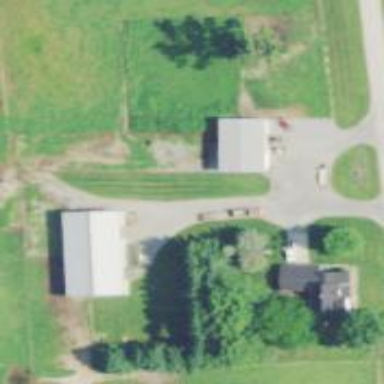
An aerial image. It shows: Farmyard area.